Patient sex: F
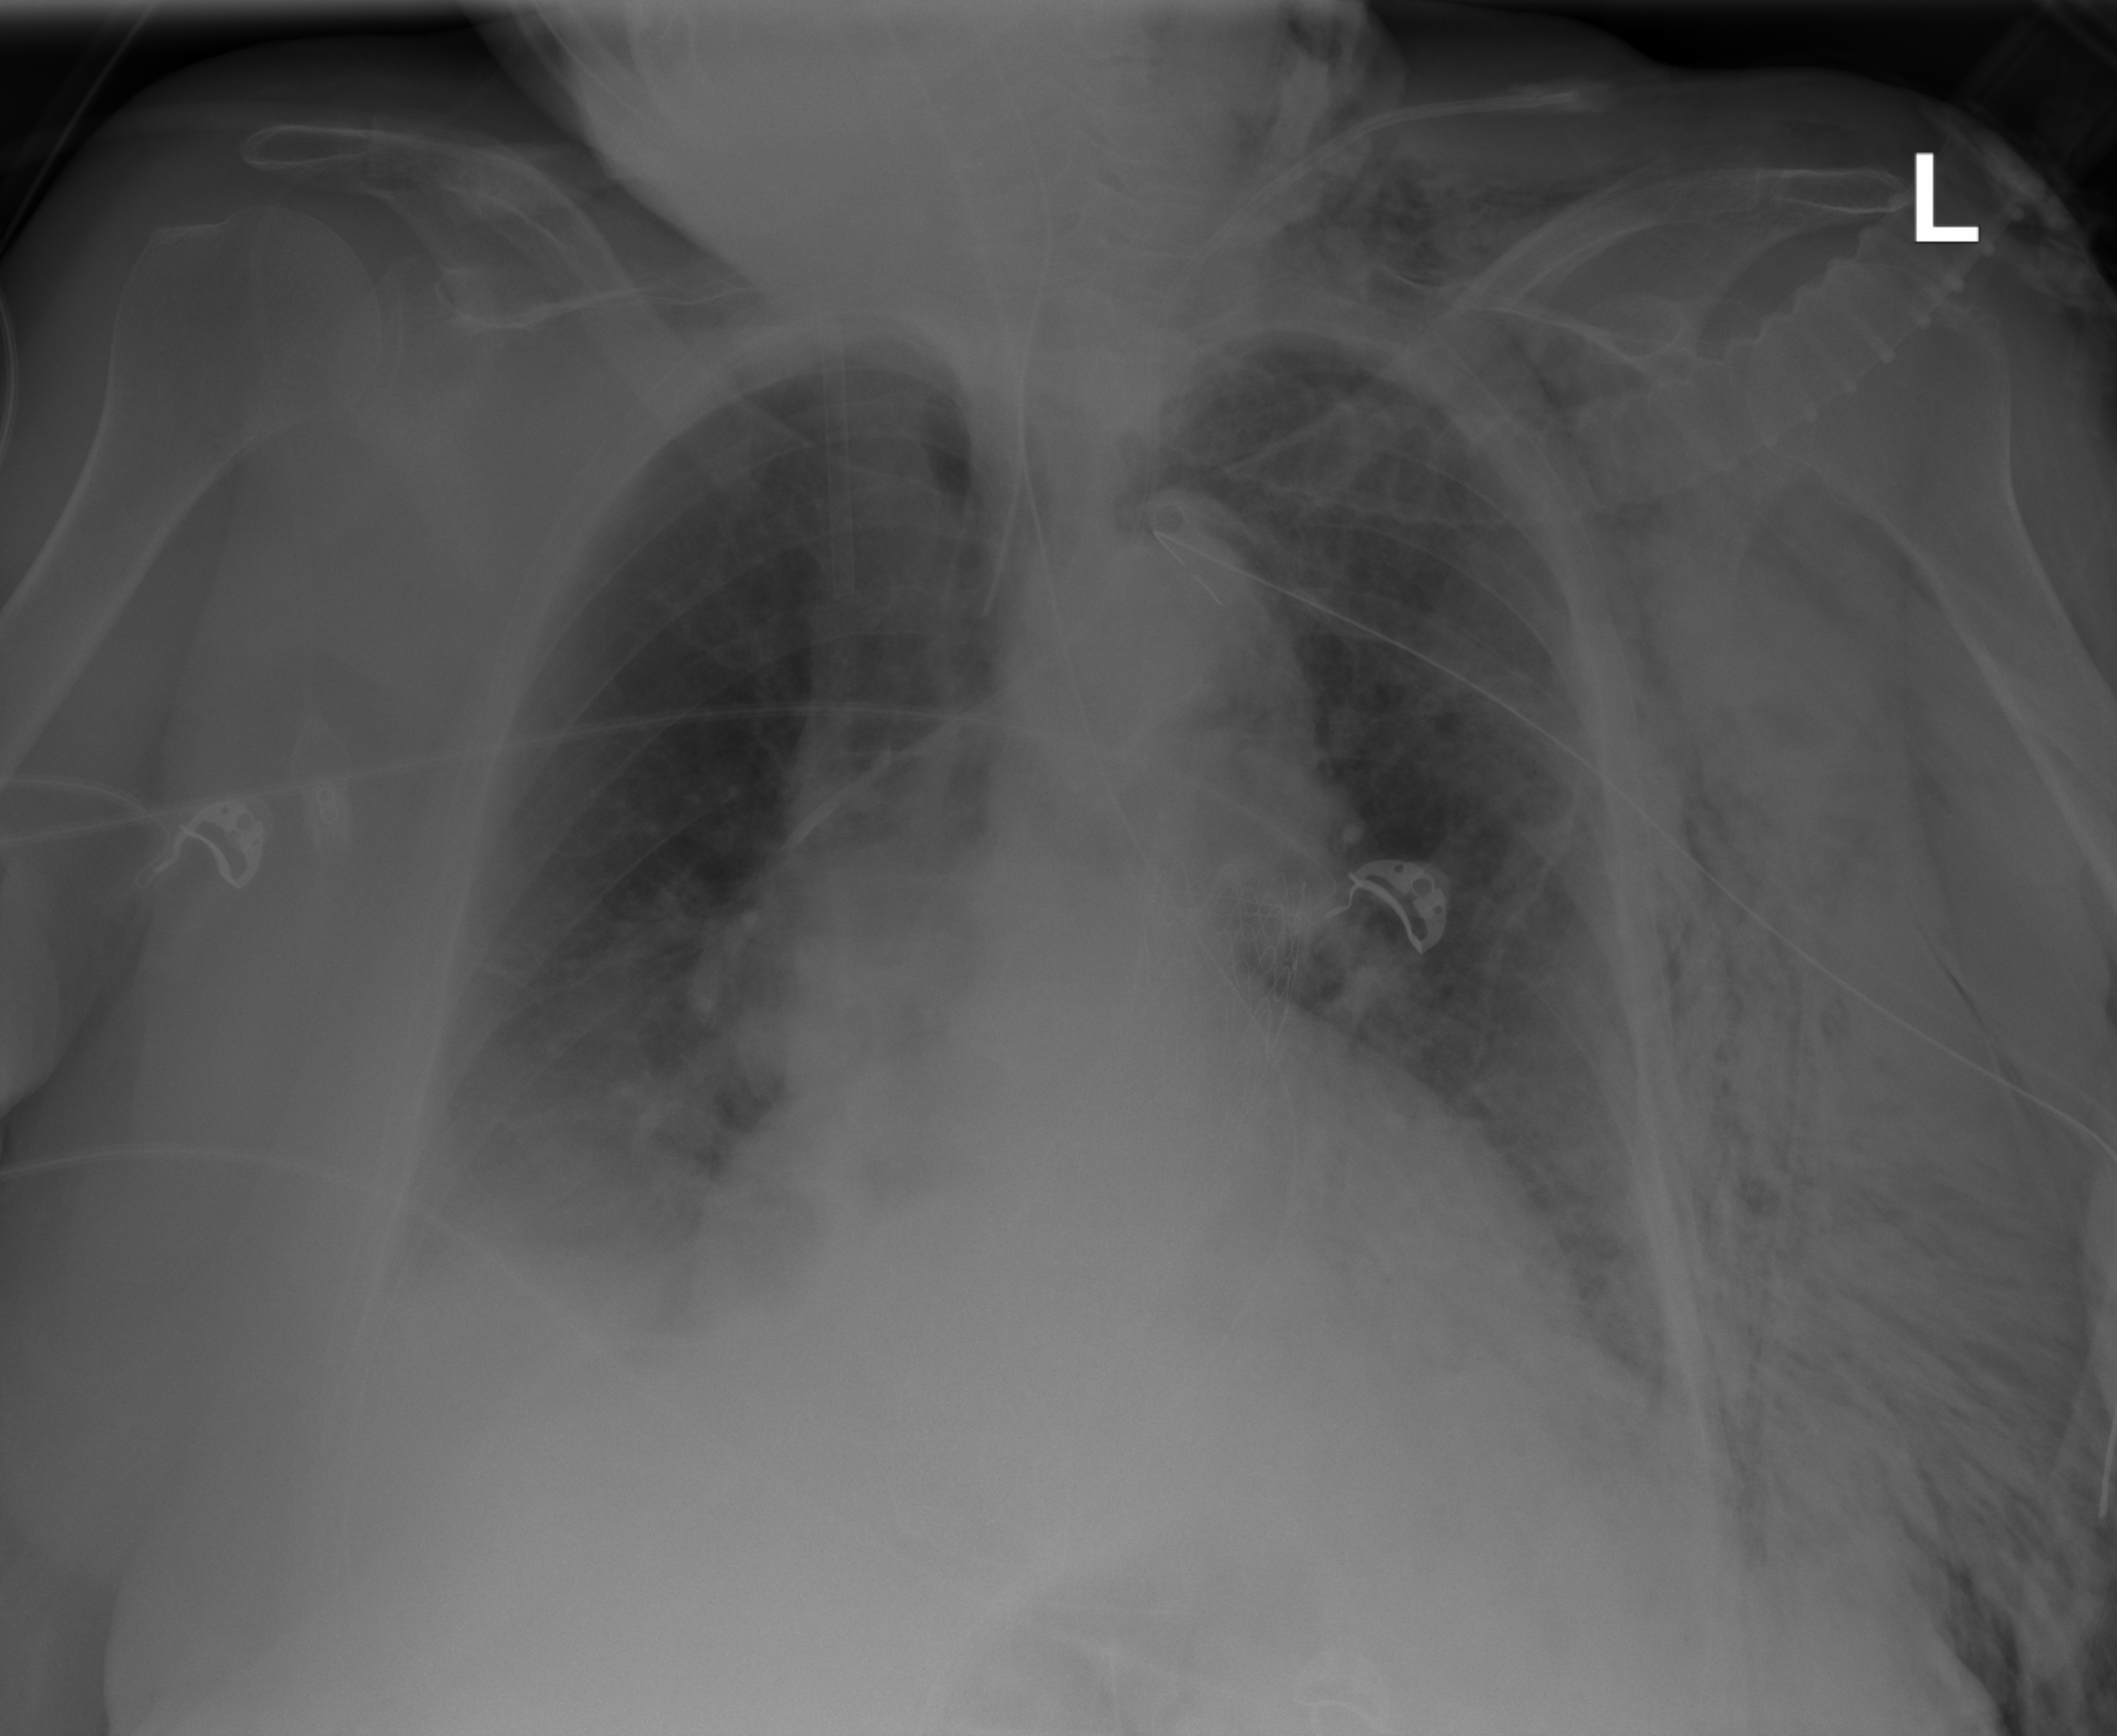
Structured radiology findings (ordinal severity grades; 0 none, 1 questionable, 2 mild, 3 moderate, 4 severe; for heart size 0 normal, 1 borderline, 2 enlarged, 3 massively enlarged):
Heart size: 2
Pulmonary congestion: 0
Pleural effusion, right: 3
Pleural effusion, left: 2
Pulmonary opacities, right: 0
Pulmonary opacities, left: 2
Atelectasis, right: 2
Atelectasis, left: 2